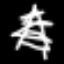
Label: The Eiffel Tower